Question: I'm a GWT refugee, trying to figure out how to do various Ajax-ish things in Wicket.
I have two divs. I'd like to make the first div's 'max-height' dependent on the height of the second div, with a "more/less" link so that the user can expand the first div.
Example:

The content of both divs is variable, and since div2 has wrapped text in a proportional font, I can't really predict its height until rendered in the browser.
In GWT I accomplished this by adding content to the div1 a line at a time, and if it exceeded the height of div2 (which already had its content rendered), I simply removed the line. Since GWT runs on the client, this is fairly straightforward.
What's the best way to do this in Wicket? I'm expecting to need a little Javascript, but if there is a component that already does this (or makes it easier) I'd be very happy to use it.
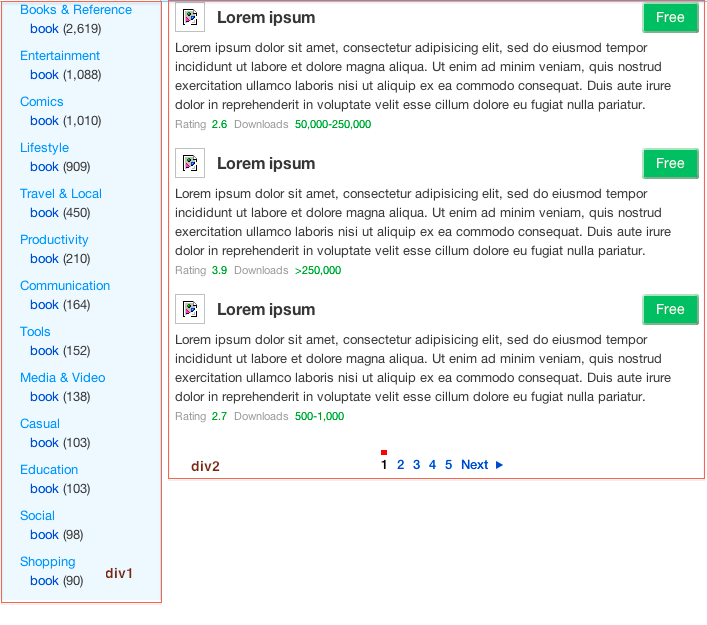
Answer: There seems to be a rather simple JavaScript-solution (except that it doesn't solve the showing-half-a-line-problem but I think that can be solved by toying around with this:
'''
document.getElementById("div1").style.height = document.getElementById("div2").offsetHeight;
'''